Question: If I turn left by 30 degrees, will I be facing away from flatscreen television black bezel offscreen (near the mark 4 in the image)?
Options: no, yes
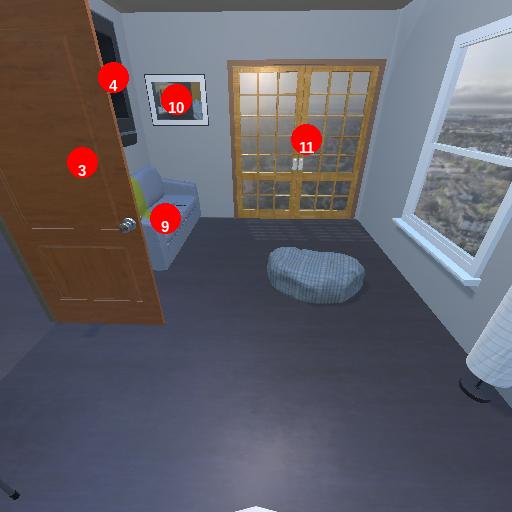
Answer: no